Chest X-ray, AP view. Patient: 56 years old, sex F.
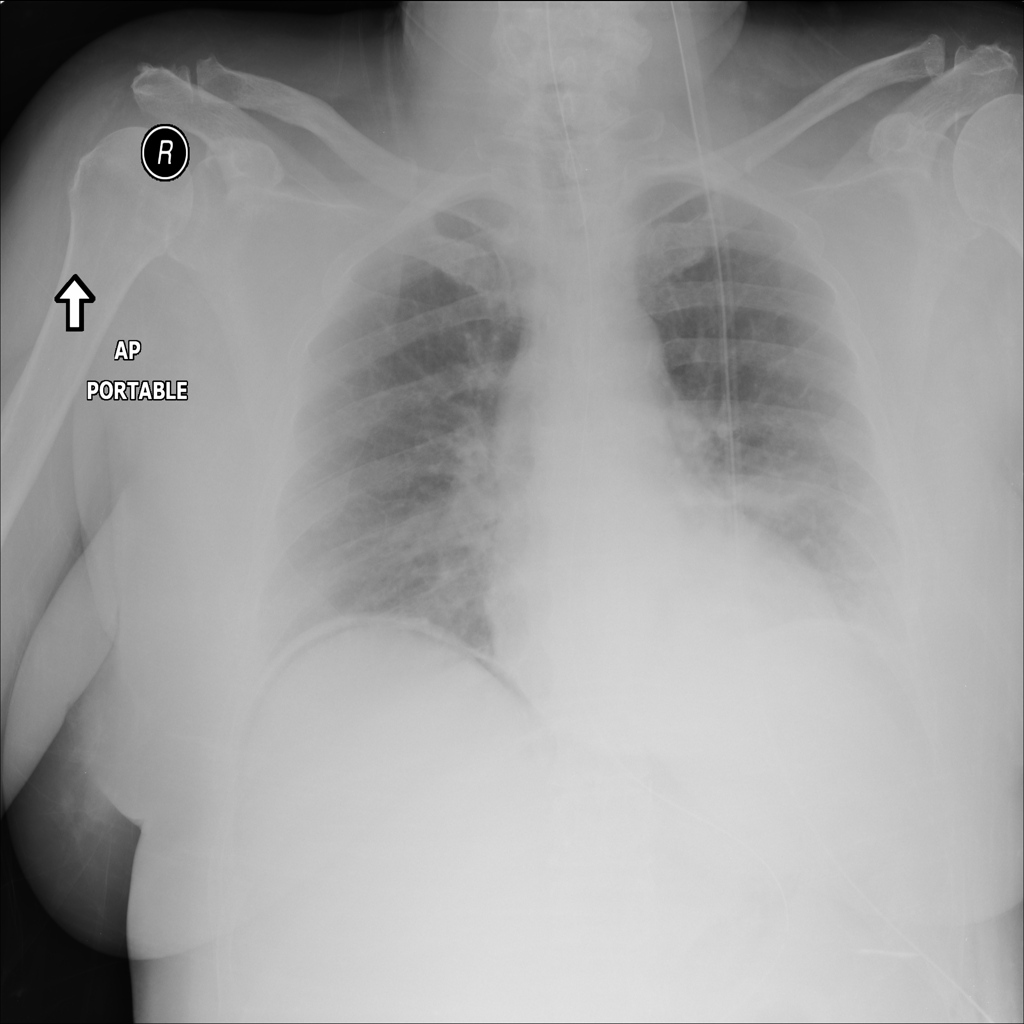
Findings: No Finding